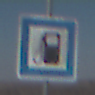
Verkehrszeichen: Tankstelle
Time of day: Midday
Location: Outdoor (Nature)
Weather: Clear
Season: NotSpecified
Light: Natural